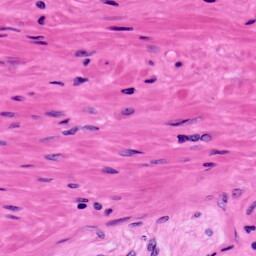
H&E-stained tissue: Prostate